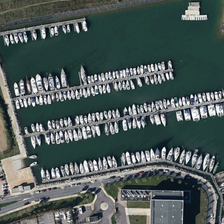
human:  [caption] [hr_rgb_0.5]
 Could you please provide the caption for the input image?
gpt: boats are parked in a harbour basin which is located near a parking lot and a grey building .

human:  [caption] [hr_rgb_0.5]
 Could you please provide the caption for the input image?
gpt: boats are parked in a harbour basin which is located near a parking lot and a grey building .

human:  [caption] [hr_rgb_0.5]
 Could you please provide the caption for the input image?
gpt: six rows of ships are docking inside this port with a building and a parking lot located on its bank .

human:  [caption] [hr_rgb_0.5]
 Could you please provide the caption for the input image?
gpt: boats are parked in a harbour basin which is located near a parking lot and a grey building .

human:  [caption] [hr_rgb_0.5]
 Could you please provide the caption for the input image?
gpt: many boats are orderly in a port near a building and some green plants .